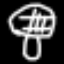
Label: mushroom